RGB frame:
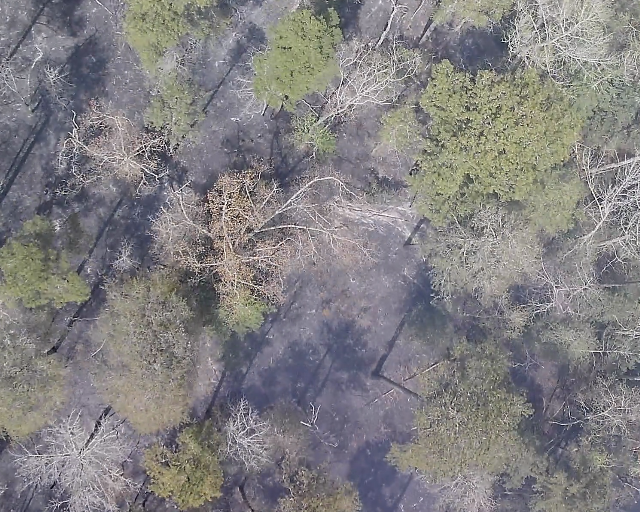
Thermal frame:
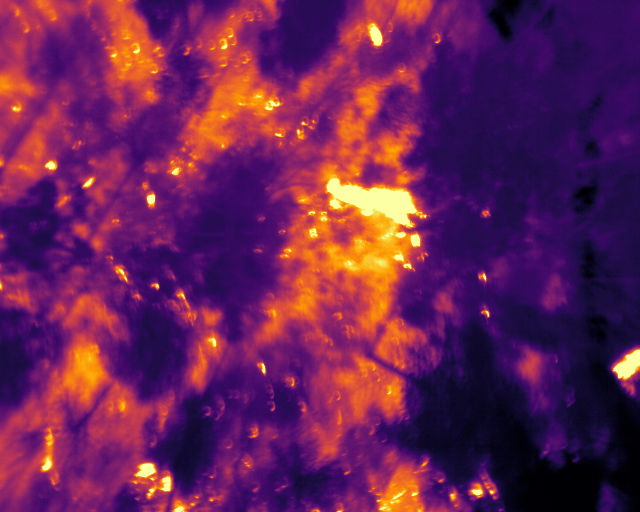
Captured: 2026-02-26 03:43:06
Pixels at or above 80 °C: 1847 (fraction of frame: 0.005637)